六年级 · 计数
 根据统计图回答下列问题.

（1）小明家这 4 个月平均水费是多少?

(2) 你估计 C 月是哪个月? 理由是什么?

(3) 你预测小明家接下来一个月的水费可能是多少元? 说说你的理由.

小明家 4 个月水费统计表

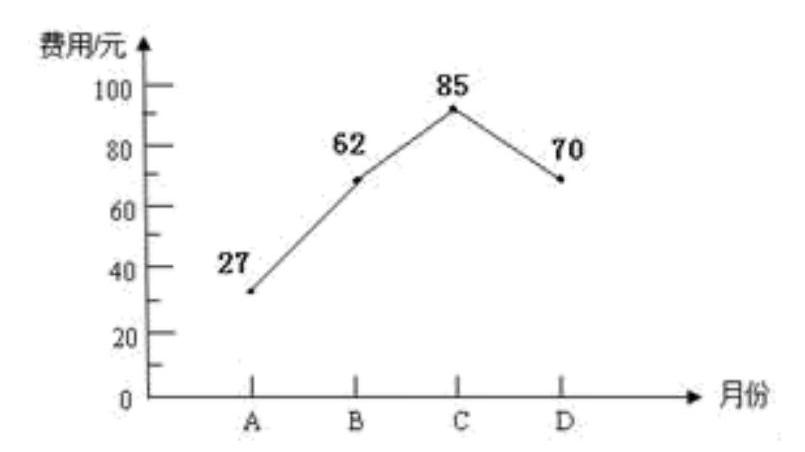
答案: (1) 61 元；（2）8月份，理由是: 8 月份是一年中气温最高的月份，所以这个月份用水最多－（3）60 元，理由是: 如果 C月份是 8 月份，那么 $\mathrm{D}$ 月份就是 9 月份，接下来的一个月是 10 月份，气温要比 9 月份低，所以这个月的水费比 9 月份低.